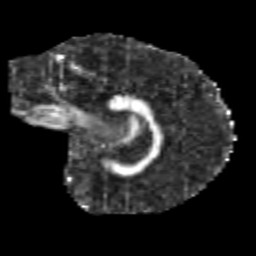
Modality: FA
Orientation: sagittal
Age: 10
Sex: male
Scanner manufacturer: siemens
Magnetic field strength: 3 T
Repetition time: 3.8 s
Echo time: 0.07 s